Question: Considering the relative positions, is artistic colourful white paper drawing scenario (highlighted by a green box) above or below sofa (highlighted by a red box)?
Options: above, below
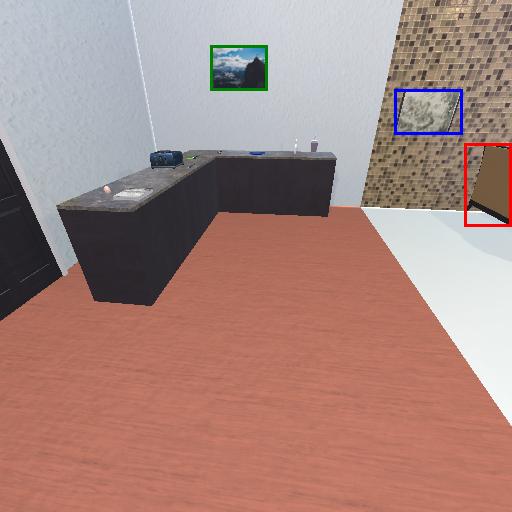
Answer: above